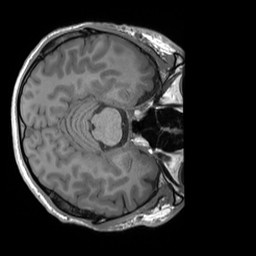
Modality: T1w
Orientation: axial
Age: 21
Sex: male
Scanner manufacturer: siemens
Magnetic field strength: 3 T
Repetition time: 1.8 s
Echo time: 0.00232 s